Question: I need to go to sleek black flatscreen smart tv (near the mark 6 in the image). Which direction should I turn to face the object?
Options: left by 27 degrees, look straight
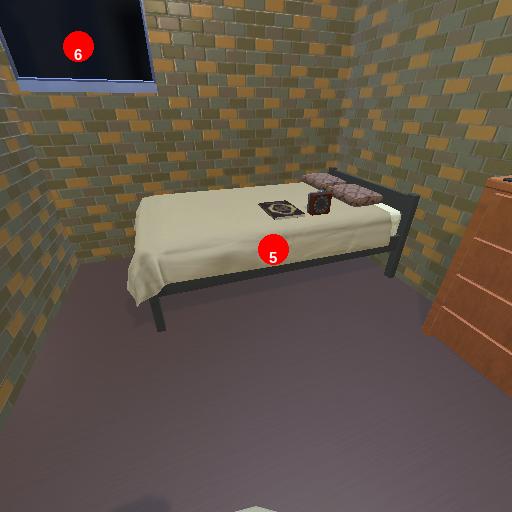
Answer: left by 27 degrees